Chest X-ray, AP view. Patient: 58 years old, sex F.
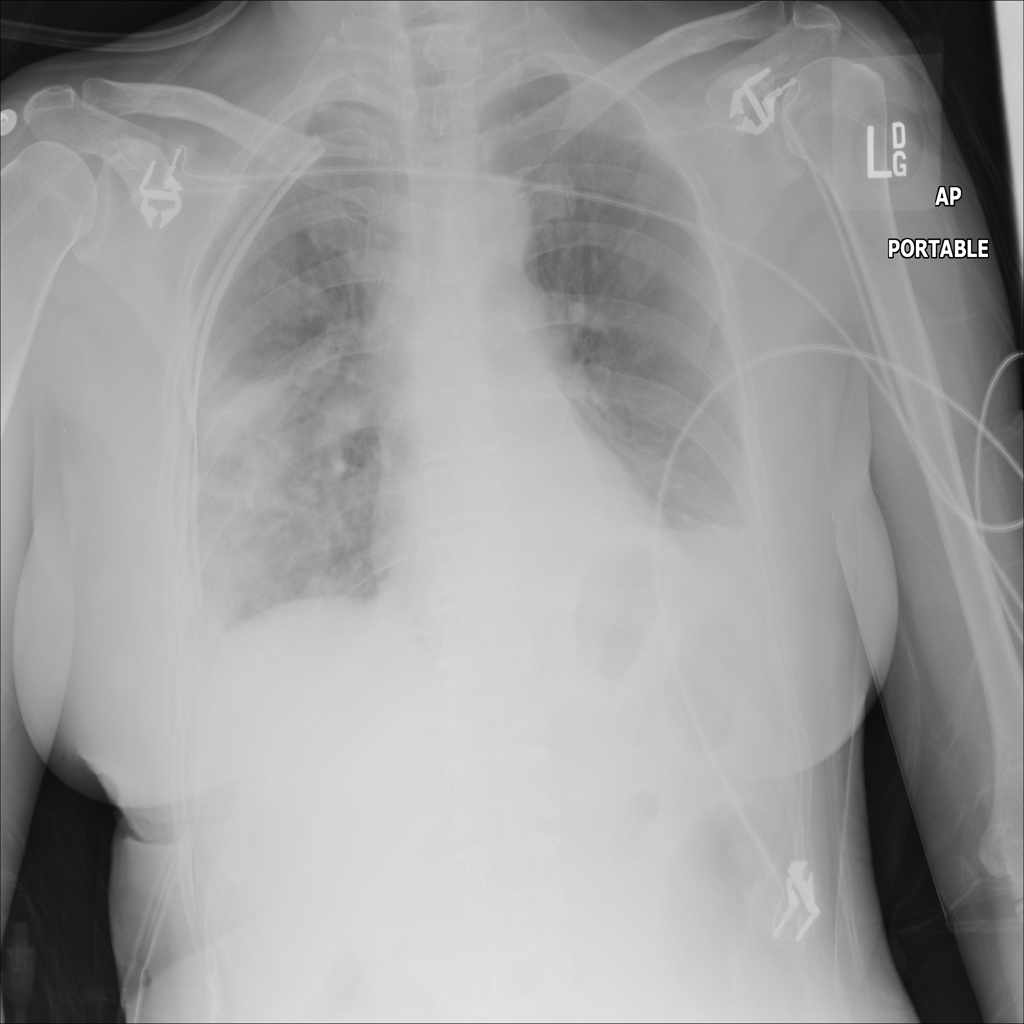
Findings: Nodule, Pneumothorax